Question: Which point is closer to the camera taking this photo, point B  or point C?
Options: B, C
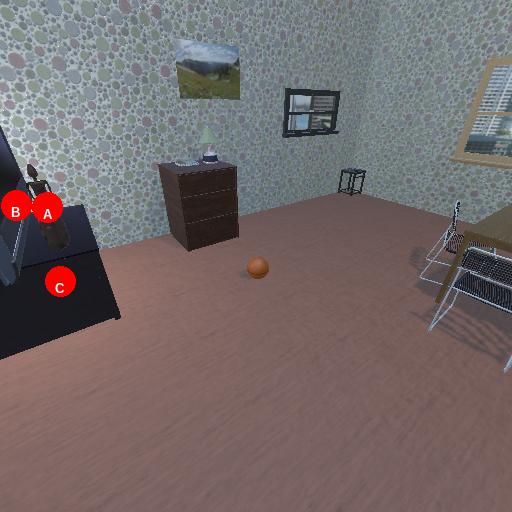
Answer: B